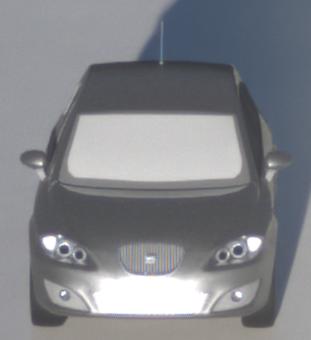
Make: SEAT
Model: Leon 1.4
Detailed model: Leon (1P)
Model produced from: 2009/04
Model produced until: 2010/08
Doors: 5
Color: gray
Road condition: wet road
Daytime: sunrise or sunset
Contrast: high contrast